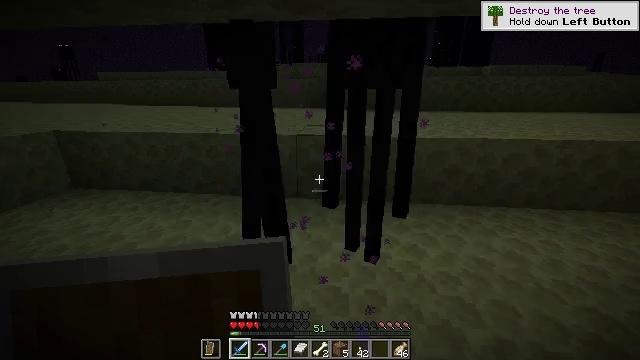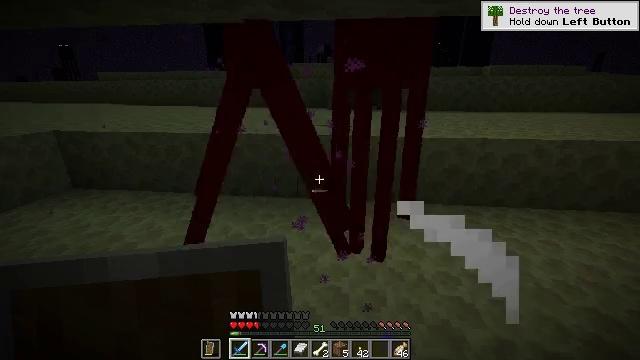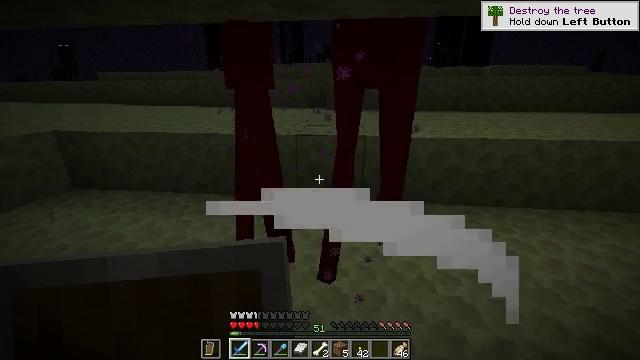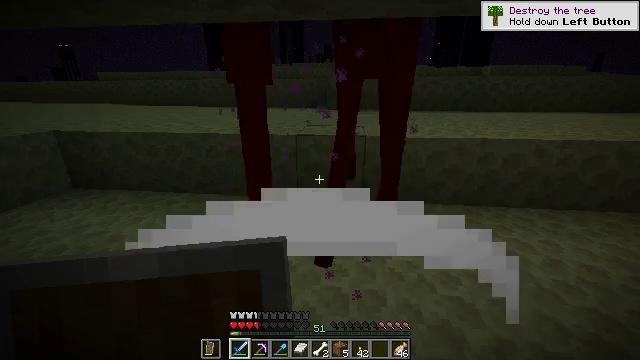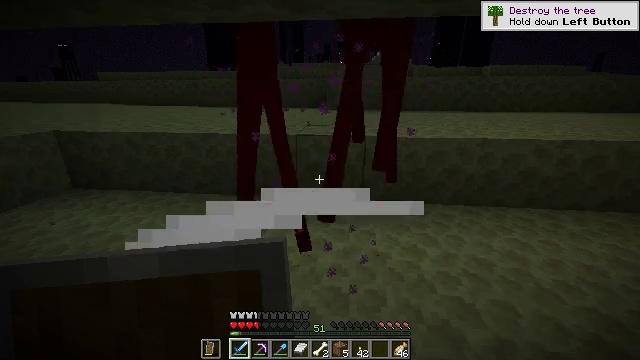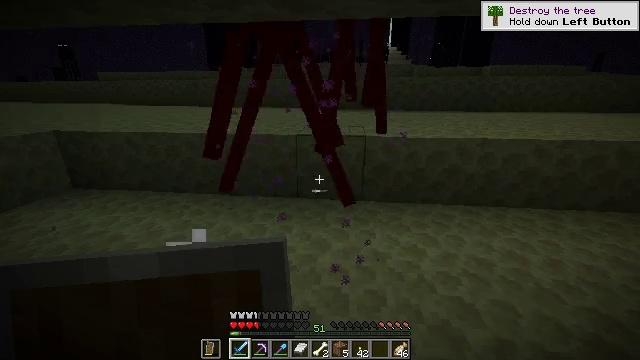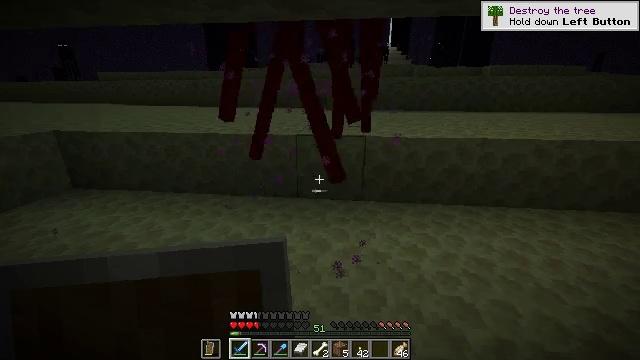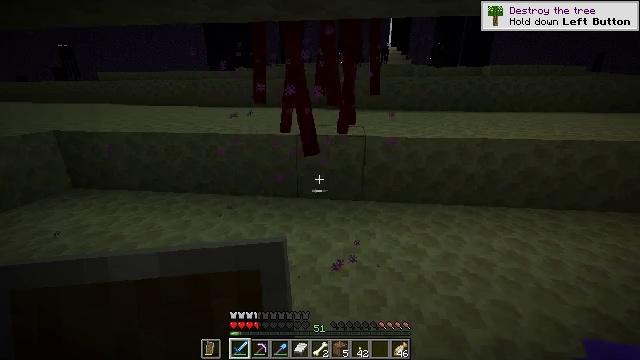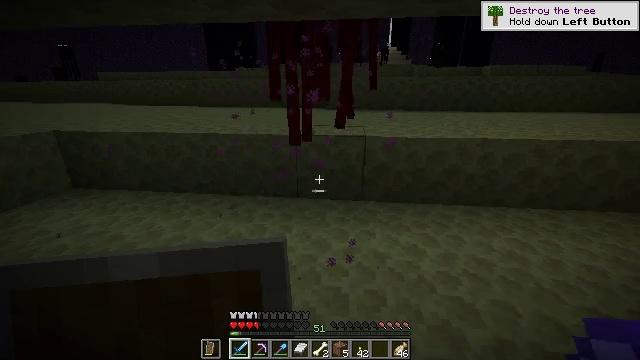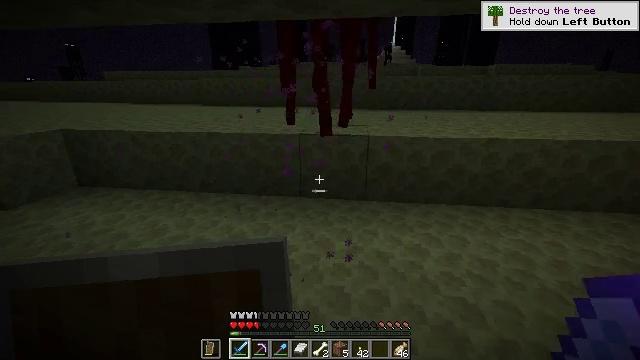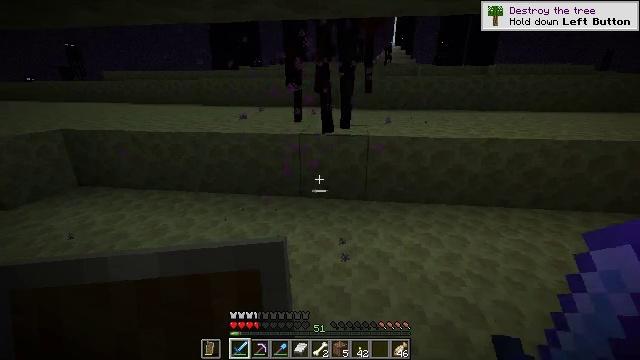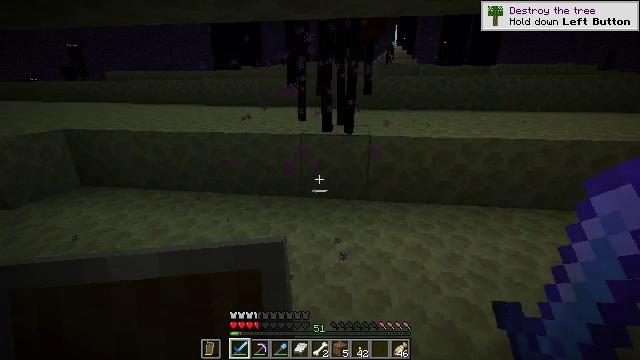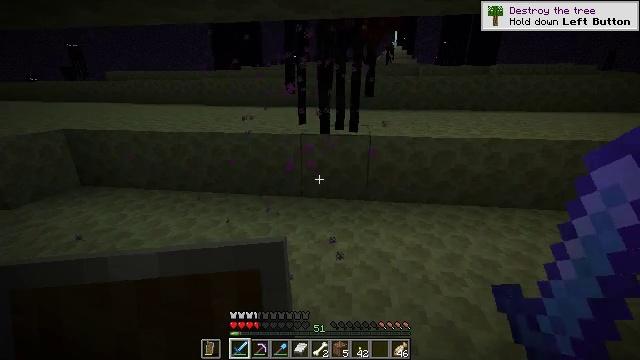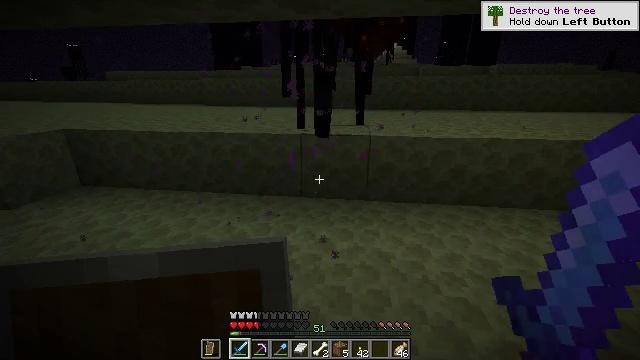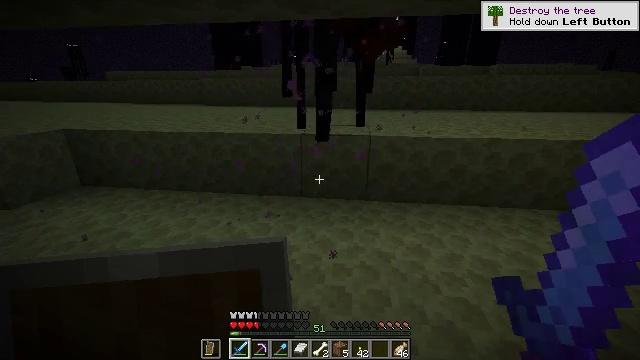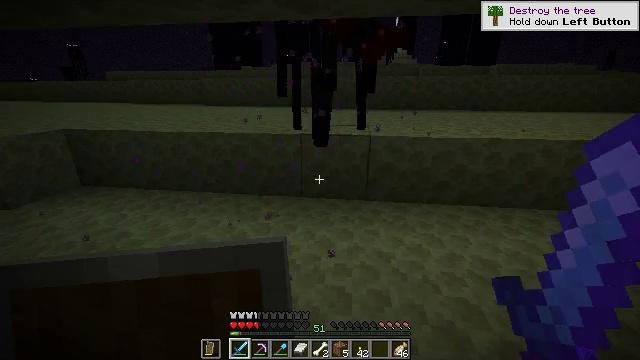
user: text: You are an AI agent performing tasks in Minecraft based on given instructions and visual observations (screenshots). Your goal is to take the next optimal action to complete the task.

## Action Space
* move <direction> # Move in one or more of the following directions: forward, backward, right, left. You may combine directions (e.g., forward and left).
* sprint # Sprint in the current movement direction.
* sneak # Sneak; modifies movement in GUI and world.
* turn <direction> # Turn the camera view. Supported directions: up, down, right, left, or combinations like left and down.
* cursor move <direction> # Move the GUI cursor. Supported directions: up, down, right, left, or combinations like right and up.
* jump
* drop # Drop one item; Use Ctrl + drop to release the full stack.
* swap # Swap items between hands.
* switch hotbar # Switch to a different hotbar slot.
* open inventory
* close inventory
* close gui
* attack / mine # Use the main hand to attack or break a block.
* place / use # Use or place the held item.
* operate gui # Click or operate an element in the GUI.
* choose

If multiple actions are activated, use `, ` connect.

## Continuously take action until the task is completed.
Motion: motion action
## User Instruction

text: Hunt the enderman.
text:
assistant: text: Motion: no_op
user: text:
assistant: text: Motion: no_op
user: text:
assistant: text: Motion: no_op
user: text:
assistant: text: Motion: no_op
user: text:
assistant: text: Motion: no_op
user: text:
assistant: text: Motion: no_op
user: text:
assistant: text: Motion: no_op
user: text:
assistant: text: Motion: no_op
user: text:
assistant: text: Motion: no_op
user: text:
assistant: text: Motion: no_op
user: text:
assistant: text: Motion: no_op
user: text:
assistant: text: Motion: no_op
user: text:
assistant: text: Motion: no_op
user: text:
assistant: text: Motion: no_op
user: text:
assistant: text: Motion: no_op
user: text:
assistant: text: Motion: no_op
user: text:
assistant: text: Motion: no_op
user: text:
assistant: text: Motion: no_op
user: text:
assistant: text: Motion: no_op
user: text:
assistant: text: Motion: no_op
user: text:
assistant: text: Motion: no_op
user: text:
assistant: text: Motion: no_op
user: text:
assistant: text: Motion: no_op
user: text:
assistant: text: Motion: no_op
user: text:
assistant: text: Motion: no_op
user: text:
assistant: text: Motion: attack / mine
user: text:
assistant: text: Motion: attack / mine
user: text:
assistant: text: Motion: attack / mine
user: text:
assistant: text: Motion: attack / mine
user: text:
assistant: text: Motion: no_op